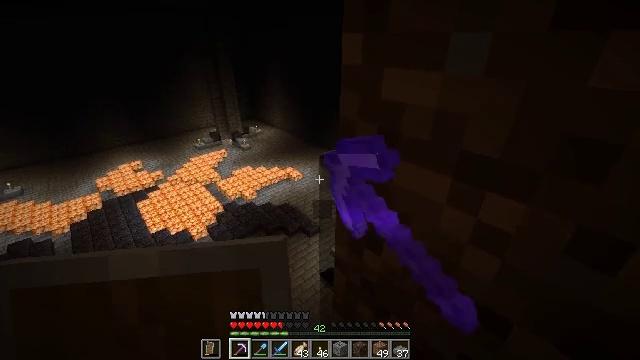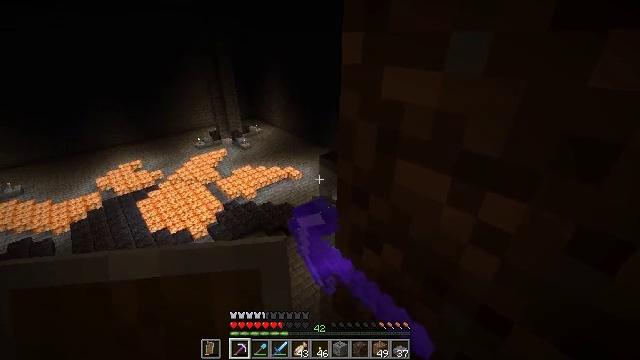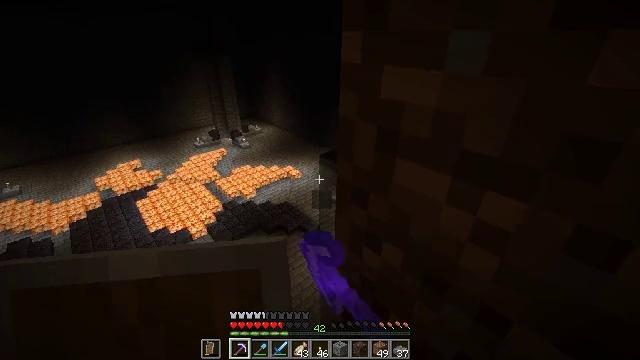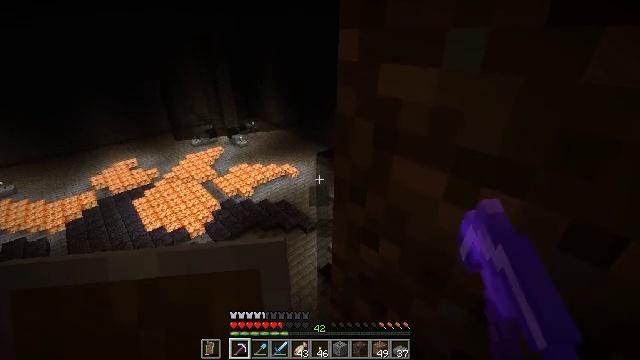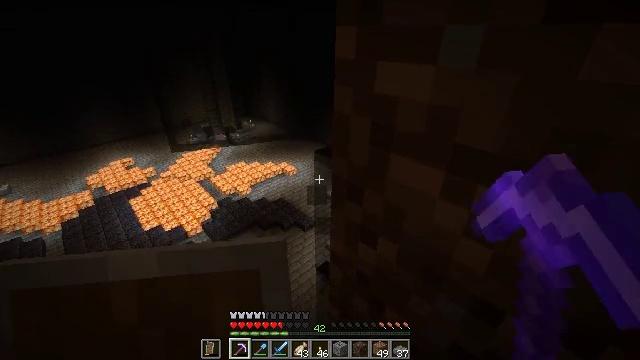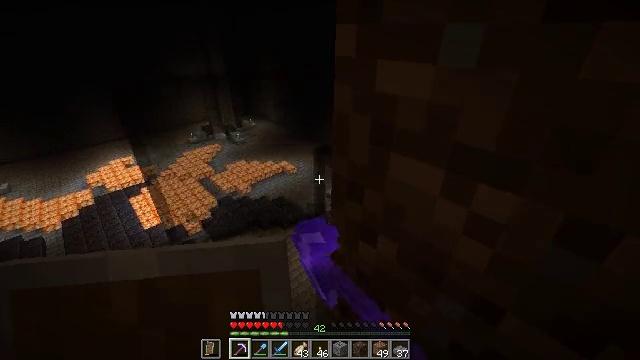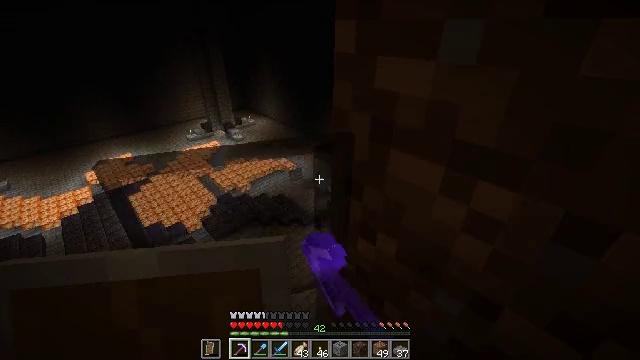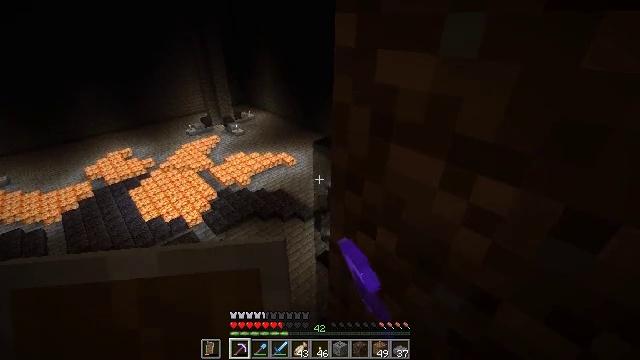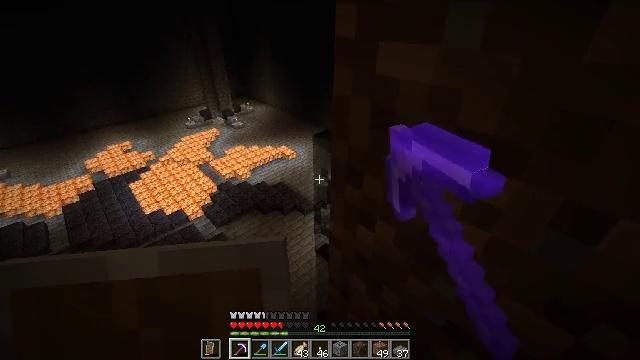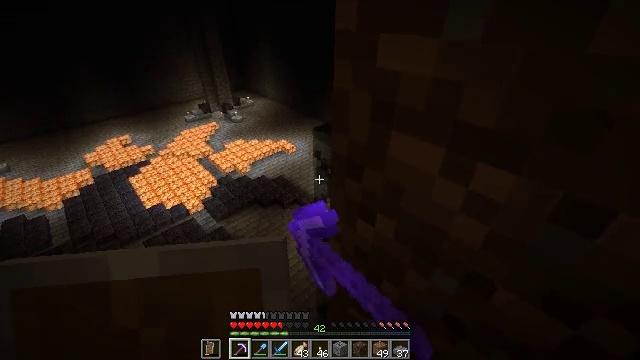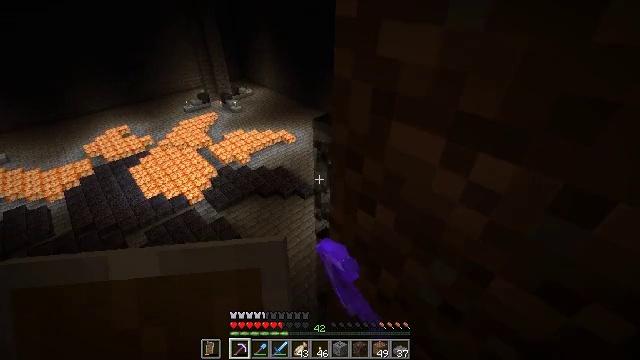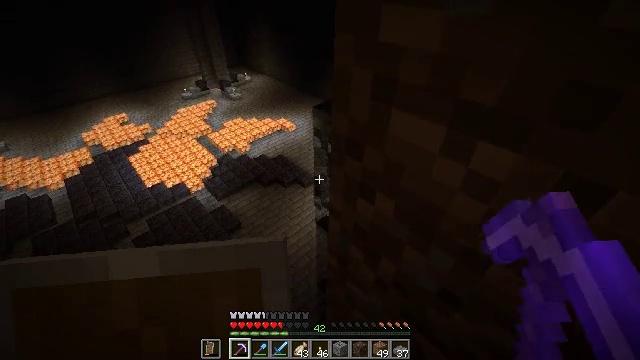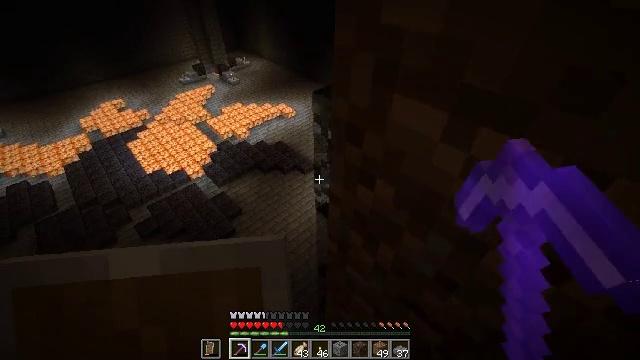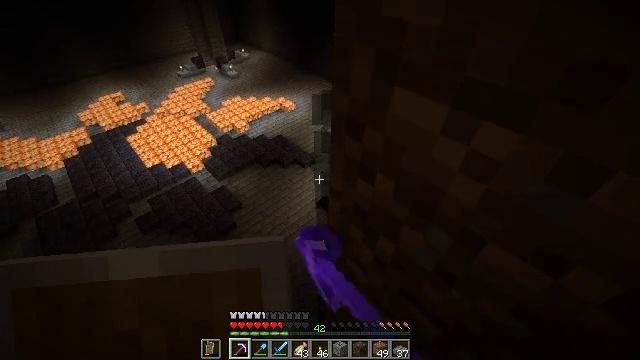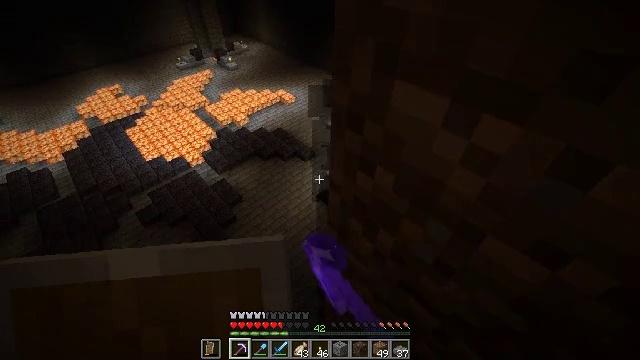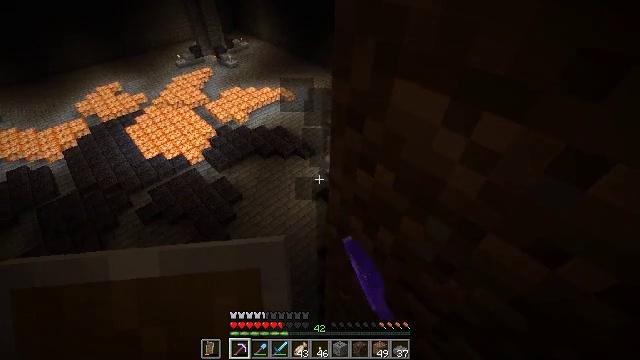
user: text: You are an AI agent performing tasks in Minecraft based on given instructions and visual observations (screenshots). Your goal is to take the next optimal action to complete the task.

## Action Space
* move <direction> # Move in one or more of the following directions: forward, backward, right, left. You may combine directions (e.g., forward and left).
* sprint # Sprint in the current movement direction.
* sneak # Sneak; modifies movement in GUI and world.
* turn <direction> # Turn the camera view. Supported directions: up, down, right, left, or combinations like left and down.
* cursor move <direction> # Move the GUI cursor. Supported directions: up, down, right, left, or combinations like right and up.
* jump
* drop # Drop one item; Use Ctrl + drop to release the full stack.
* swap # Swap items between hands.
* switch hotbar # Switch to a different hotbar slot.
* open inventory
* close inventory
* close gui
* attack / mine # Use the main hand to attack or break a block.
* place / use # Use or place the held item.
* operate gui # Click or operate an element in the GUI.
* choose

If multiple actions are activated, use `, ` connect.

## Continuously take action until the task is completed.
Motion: motion action
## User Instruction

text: Mine the black stained glass pane.
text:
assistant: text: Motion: attack / mine
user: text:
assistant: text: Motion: attack / mine
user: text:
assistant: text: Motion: attack / mine
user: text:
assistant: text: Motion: attack / mine
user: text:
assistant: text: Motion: attack / mine
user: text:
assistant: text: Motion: attack / mine
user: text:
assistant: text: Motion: turn down, attack / mine
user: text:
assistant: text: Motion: turn down, attack / mine
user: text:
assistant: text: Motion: turn down, attack / mine
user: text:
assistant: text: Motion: turn down, attack / mine
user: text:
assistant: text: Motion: turn down, attack / mine
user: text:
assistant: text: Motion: turn down, attack / mine
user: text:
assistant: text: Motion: turn down, attack / mine
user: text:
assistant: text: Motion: turn down, attack / mine
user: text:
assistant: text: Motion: attack / mine
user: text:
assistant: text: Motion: attack / mine
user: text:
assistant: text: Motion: attack / mine
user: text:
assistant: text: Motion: attack / mine
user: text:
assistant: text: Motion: turn down, attack / mine
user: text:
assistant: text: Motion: turn down, attack / mine
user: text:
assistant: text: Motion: attack / mine
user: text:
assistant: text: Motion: attack / mine
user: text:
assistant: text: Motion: attack / mine
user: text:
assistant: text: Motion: attack / mine
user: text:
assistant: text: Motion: attack / mine
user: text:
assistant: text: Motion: attack / mine
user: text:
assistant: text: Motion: attack / mine
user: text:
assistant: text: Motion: attack / mine
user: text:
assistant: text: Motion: attack / mine
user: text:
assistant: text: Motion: attack / mine